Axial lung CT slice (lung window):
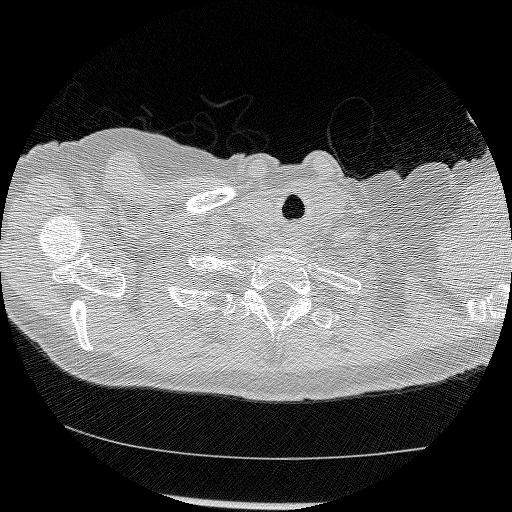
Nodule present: no